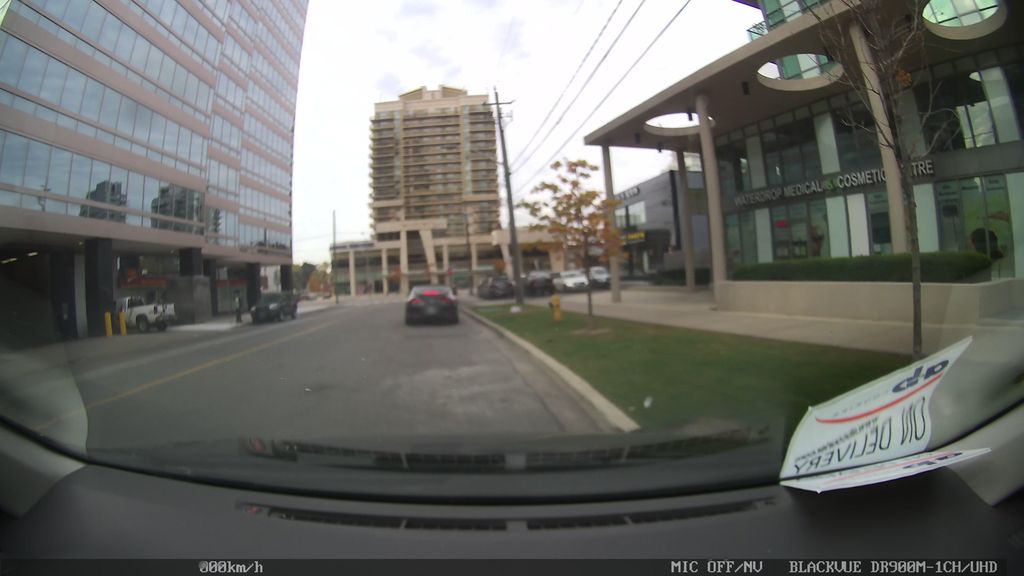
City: toronto